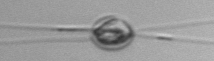
Label: Chaetoceros_danicus